Current action and preconditions to check: path_clear

Your task: For each precondition in the list above, predict whether it will hold at this action.

Consider the current scene as observed from the mobile robot's camera, and analyze the predicted future states of all dynamic agents (e.g., people, animals, vehicles, or any moving entities) within the NEXT SECOND.

IMPORTANT: Only answer "very likely" if you are absolutely certain—based on strong, clear evidence—that a dynamic agent will violate the precondition in the predicted future state. Do NOT answer "very likely" for unlikely, ambiguous, or low-probability risks.

Ask yourself for each precondition: Is there a high probability, with clear and convincing evidence, that the predicted future states of any dynamic agent will interfere with the predicted future state of the currently executing action within the NEXT SECOND, causing that precondition to fail?

Assess the risk level based on these predictions. Use "likely" or "very likely" if motions create a clear risk of interference.

Use "neutral" or "improbable" if agents are nearby but their predicted paths are clearly diverging or non-conflicting.

Failure Risk Categories: "very improbable", "improbable", "neutral", "likely", "very likely"

Answer Format: Output ONLY the probability_of_failure value from these categories: "very improbable", "improbable", "neutral", "likely", "very likely"

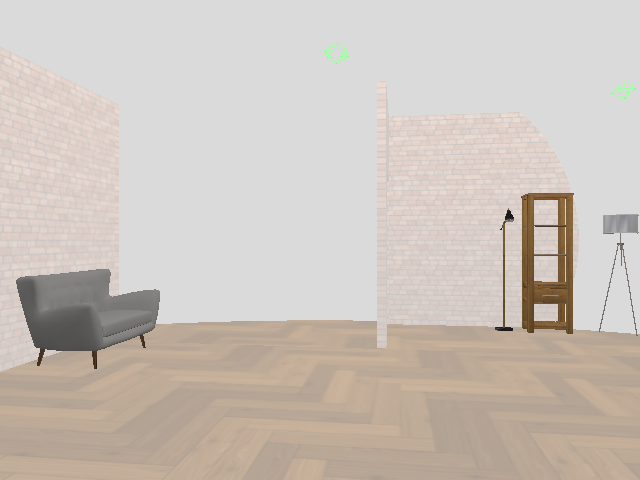

Answer: very improbable